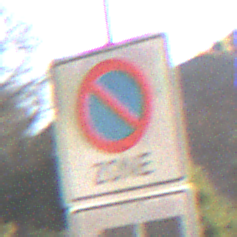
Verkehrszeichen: BeginnEingeschraenktesHalteverbotZone
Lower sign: HinweisDurchSinnbild16
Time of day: SunriseSunset
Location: Outdoor (Nature)
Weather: Clear
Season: NotSpecified
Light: Natural